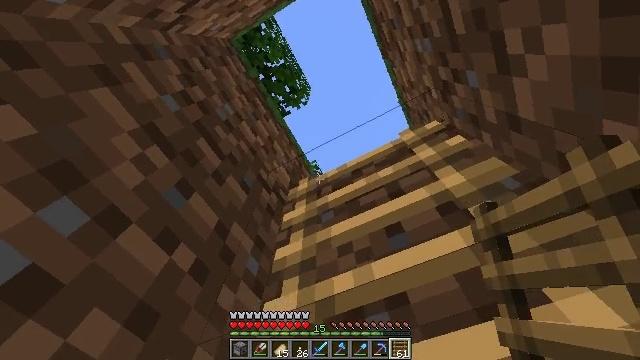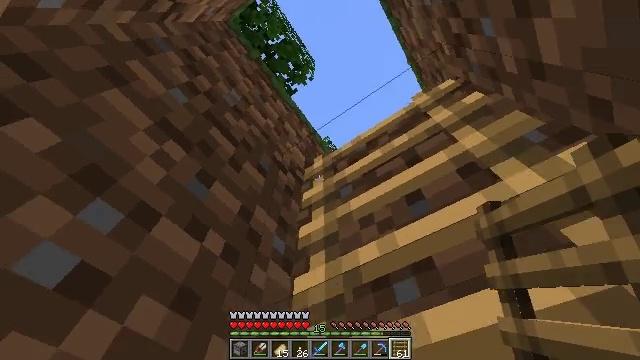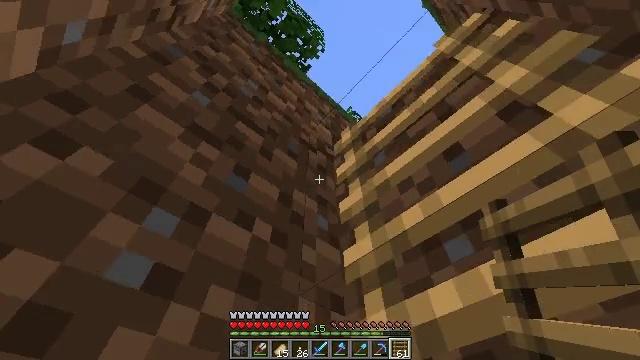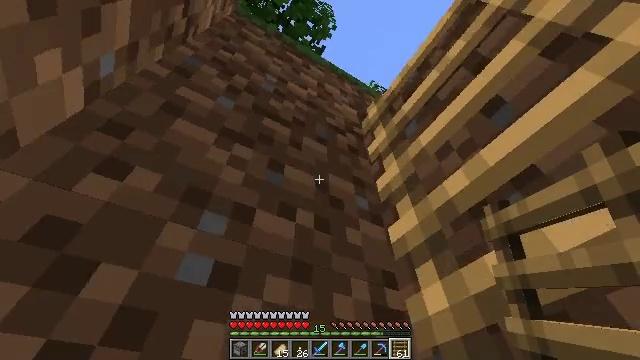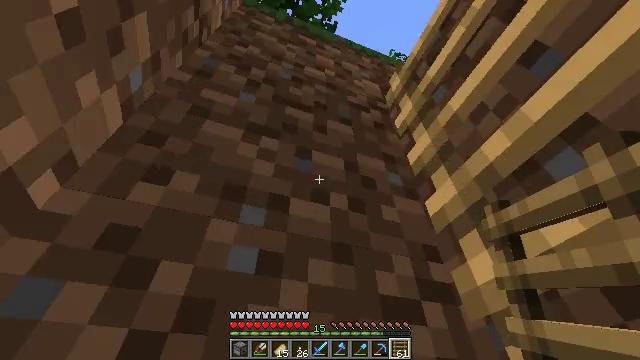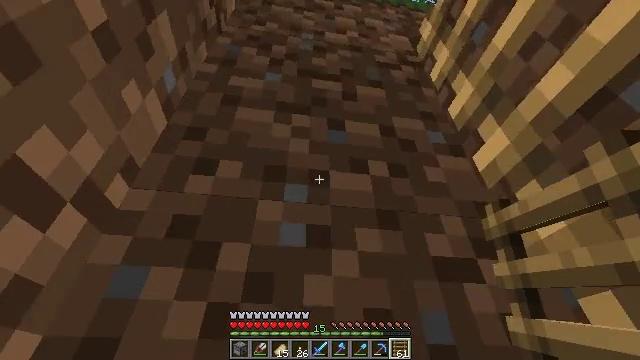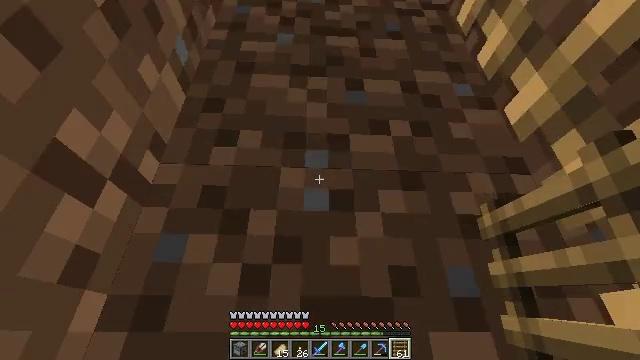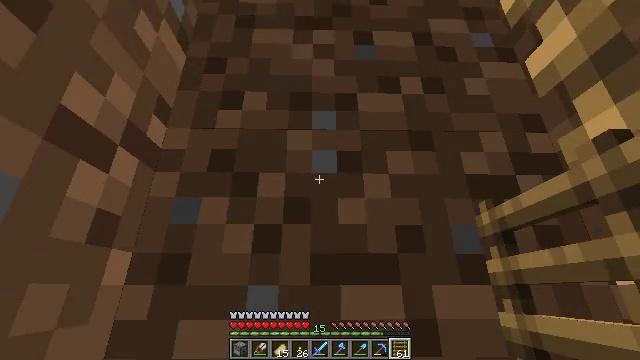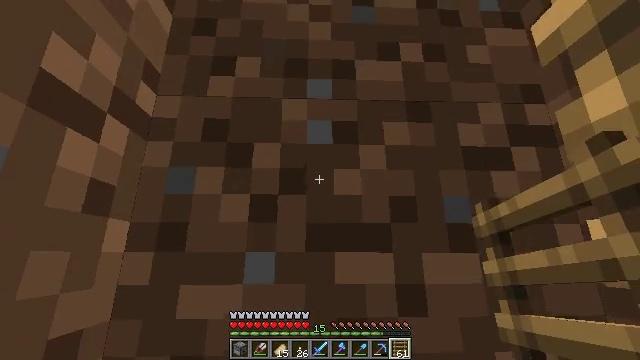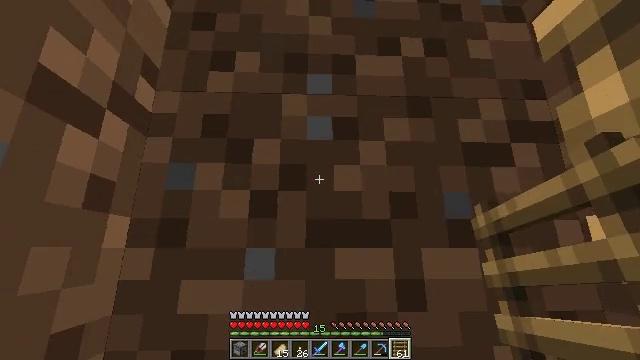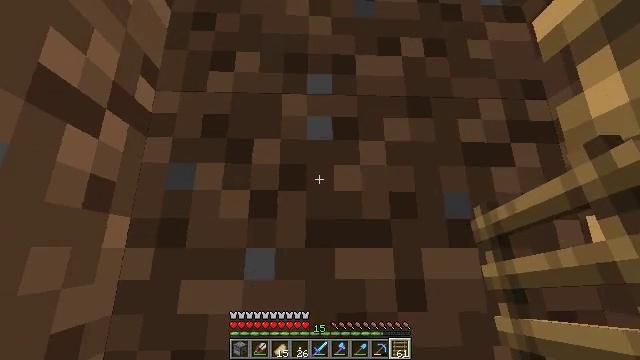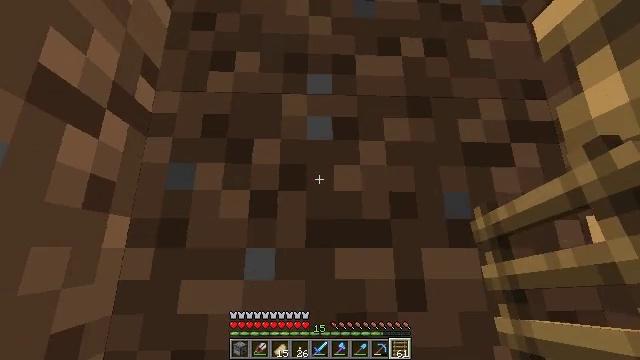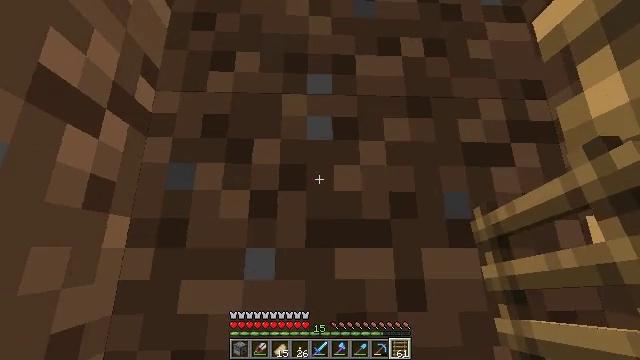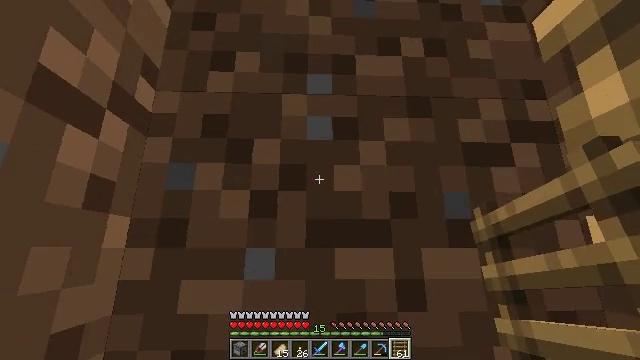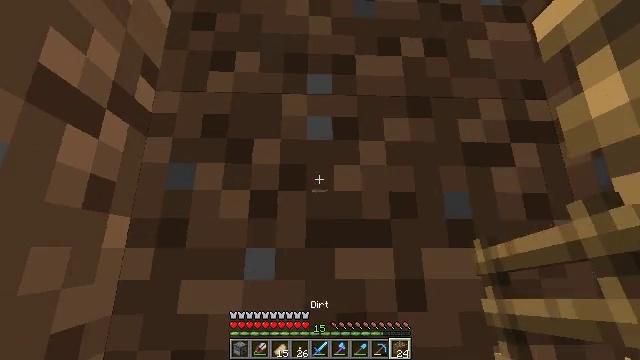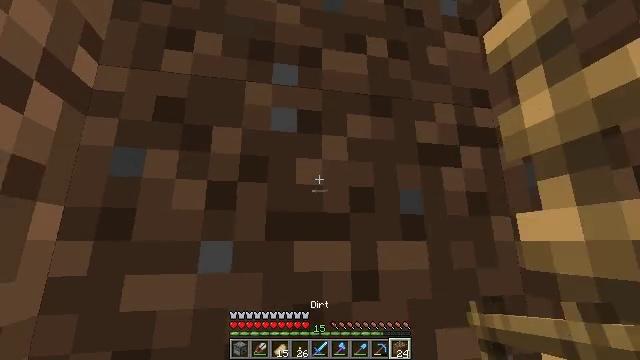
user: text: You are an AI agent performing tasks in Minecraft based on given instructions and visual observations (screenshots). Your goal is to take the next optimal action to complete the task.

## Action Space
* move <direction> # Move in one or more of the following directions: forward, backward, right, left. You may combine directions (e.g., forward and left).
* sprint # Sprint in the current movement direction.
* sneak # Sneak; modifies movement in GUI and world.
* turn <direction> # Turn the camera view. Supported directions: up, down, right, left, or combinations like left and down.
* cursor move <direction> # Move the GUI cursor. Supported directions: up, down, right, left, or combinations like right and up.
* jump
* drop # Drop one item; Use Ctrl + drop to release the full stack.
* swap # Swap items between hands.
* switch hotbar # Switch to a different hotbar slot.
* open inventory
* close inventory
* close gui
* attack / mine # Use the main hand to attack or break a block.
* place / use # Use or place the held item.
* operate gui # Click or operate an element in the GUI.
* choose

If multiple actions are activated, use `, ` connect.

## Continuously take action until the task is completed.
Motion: motion action
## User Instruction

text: Collect stone from the mine.
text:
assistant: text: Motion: turn left and down
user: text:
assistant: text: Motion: turn left and down
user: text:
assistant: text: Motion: turn left and down
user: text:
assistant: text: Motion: turn left and down
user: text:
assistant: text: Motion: turn left and down
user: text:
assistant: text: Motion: turn left and down
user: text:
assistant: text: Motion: turn left and down
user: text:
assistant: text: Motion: turn right and down
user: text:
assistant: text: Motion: no_op
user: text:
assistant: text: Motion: no_op
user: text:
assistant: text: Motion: no_op
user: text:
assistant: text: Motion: no_op
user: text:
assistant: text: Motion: no_op
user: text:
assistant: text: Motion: no_op
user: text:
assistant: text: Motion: turn right and down
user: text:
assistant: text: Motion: turn right
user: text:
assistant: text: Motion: turn right and up
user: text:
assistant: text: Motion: turn right and up
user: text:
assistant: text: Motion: turn right and up
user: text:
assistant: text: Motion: no_op
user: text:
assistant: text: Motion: no_op
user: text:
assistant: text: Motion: no_op
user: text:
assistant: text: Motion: no_op
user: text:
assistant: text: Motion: no_op
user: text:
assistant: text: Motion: turn right and up, jump
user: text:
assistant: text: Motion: turn right and up, jump
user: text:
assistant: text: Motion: jump
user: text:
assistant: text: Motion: jump
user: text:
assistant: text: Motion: turn left and down, jump
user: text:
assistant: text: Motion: turn left and down, jump